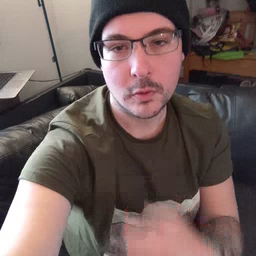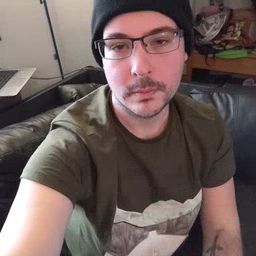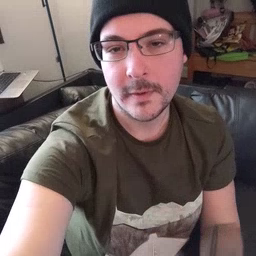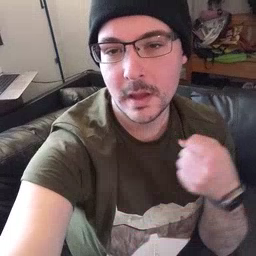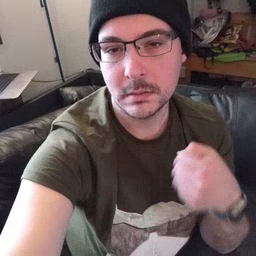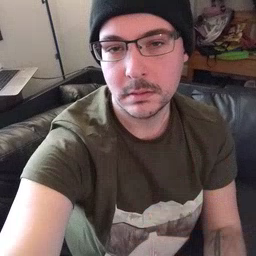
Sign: fast